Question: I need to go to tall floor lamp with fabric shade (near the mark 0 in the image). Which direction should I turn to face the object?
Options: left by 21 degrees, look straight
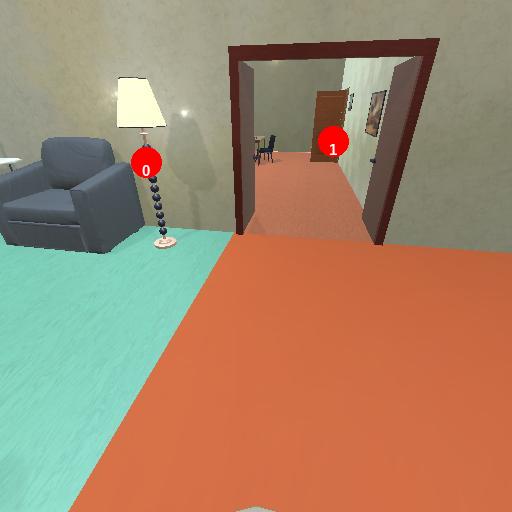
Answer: left by 21 degrees